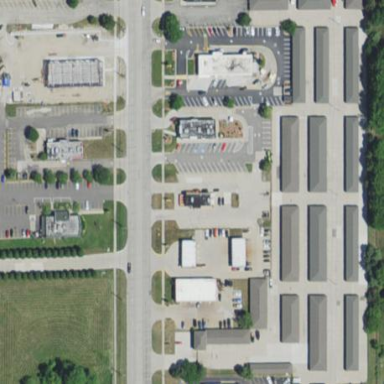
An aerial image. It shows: Area designated for garages.